Question: How can I change and update a list of records using radio buttons?
I have a list of student objects(studentList) which is displayed in the UI as follows:

So now I change the grades of Tom and Sally and hit "Update". How do I pass these information back to my servlet?
'''
public class Student{
private String name;
private String grade;
//getters setters
}
'''
I was able to implement the update feature using text field but radio buttons seem tricky.
I use 'c:forEach' to iterate through list of students.
'''
<c:forEach var="student" items="${studentList}">
<tr>
<td>Tom</td>
<td>
<label for=""><input type="radio" name="tom" checked="checked"/>A</label>
<label for=""><input type="radio" name="tom"/>B</label>
<label for=""><input type="radio" name="tom"/>C</label>
<label for=""><input type="radio" name="tom"/>D</label>
</td>
</tr>
<tr>
<td>Sally</td>
<td>
<label for=""><input type="radio" name="sally" checked="checked"/>A</label>
<label for=""><input type="radio" name="sally"/>B</label>
<label for=""><input type="radio" name="sally"/>C</label>
<label for=""><input type="radio" name="sally"/>D</label>
</td>
</tr>
.
.
.
<tr></tr>
<button type="submit">Update</button>
'''
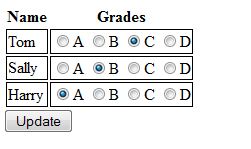
Answer: You need to give a 'value' to each radio button. For example:
'''
<!-- Using a single example -->
<!-- fixed the label issue in your HTML -->
<input type="radio" id="tom_A" name="tom" value="A" /> <label for="tom_A">A</label>
<input type="radio" id="tom_B" name="tom" value="B" /> <label for="tom_B">B</label>
'''
Then, in your servlet, you will recover its value using 'request.getParameter':
'''
String tomCalification = request.getParameter("tom");
System.out.println(tom);
//will print A if selected radio button with A
//will print B if selected radio button with B
'''
Similar for all other cases.